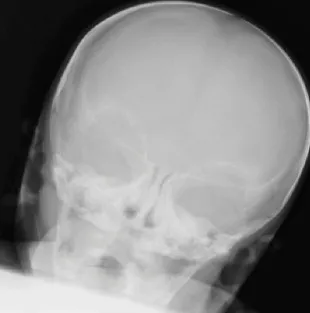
X-ray images of skull, chest, abdomen, hips and bilateral lower extremities. Partial skeletal survey of the skull/mandible.
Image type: radiology (x_ray)